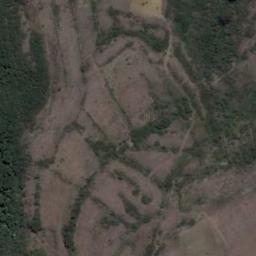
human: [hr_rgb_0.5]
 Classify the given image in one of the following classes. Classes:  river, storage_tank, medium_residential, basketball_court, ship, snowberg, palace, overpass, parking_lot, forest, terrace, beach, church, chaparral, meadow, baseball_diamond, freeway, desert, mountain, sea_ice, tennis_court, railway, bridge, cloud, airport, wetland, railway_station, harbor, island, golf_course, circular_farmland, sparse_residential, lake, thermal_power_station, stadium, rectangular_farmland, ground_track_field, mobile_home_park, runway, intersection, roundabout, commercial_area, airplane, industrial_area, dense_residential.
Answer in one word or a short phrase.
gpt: terrace